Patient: sex F, age 57
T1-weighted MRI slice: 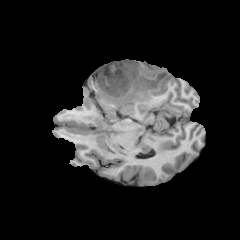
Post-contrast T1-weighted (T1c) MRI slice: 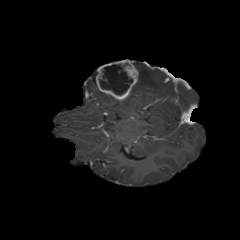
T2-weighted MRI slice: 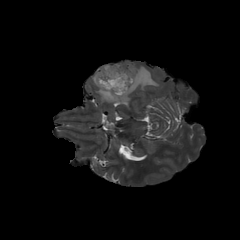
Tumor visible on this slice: yes
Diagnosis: Glioblastoma, IDH-wildtype
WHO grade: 4